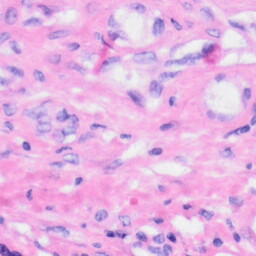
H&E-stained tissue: Liver